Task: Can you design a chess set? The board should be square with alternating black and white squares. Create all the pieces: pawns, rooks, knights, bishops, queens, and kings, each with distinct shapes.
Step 3947:
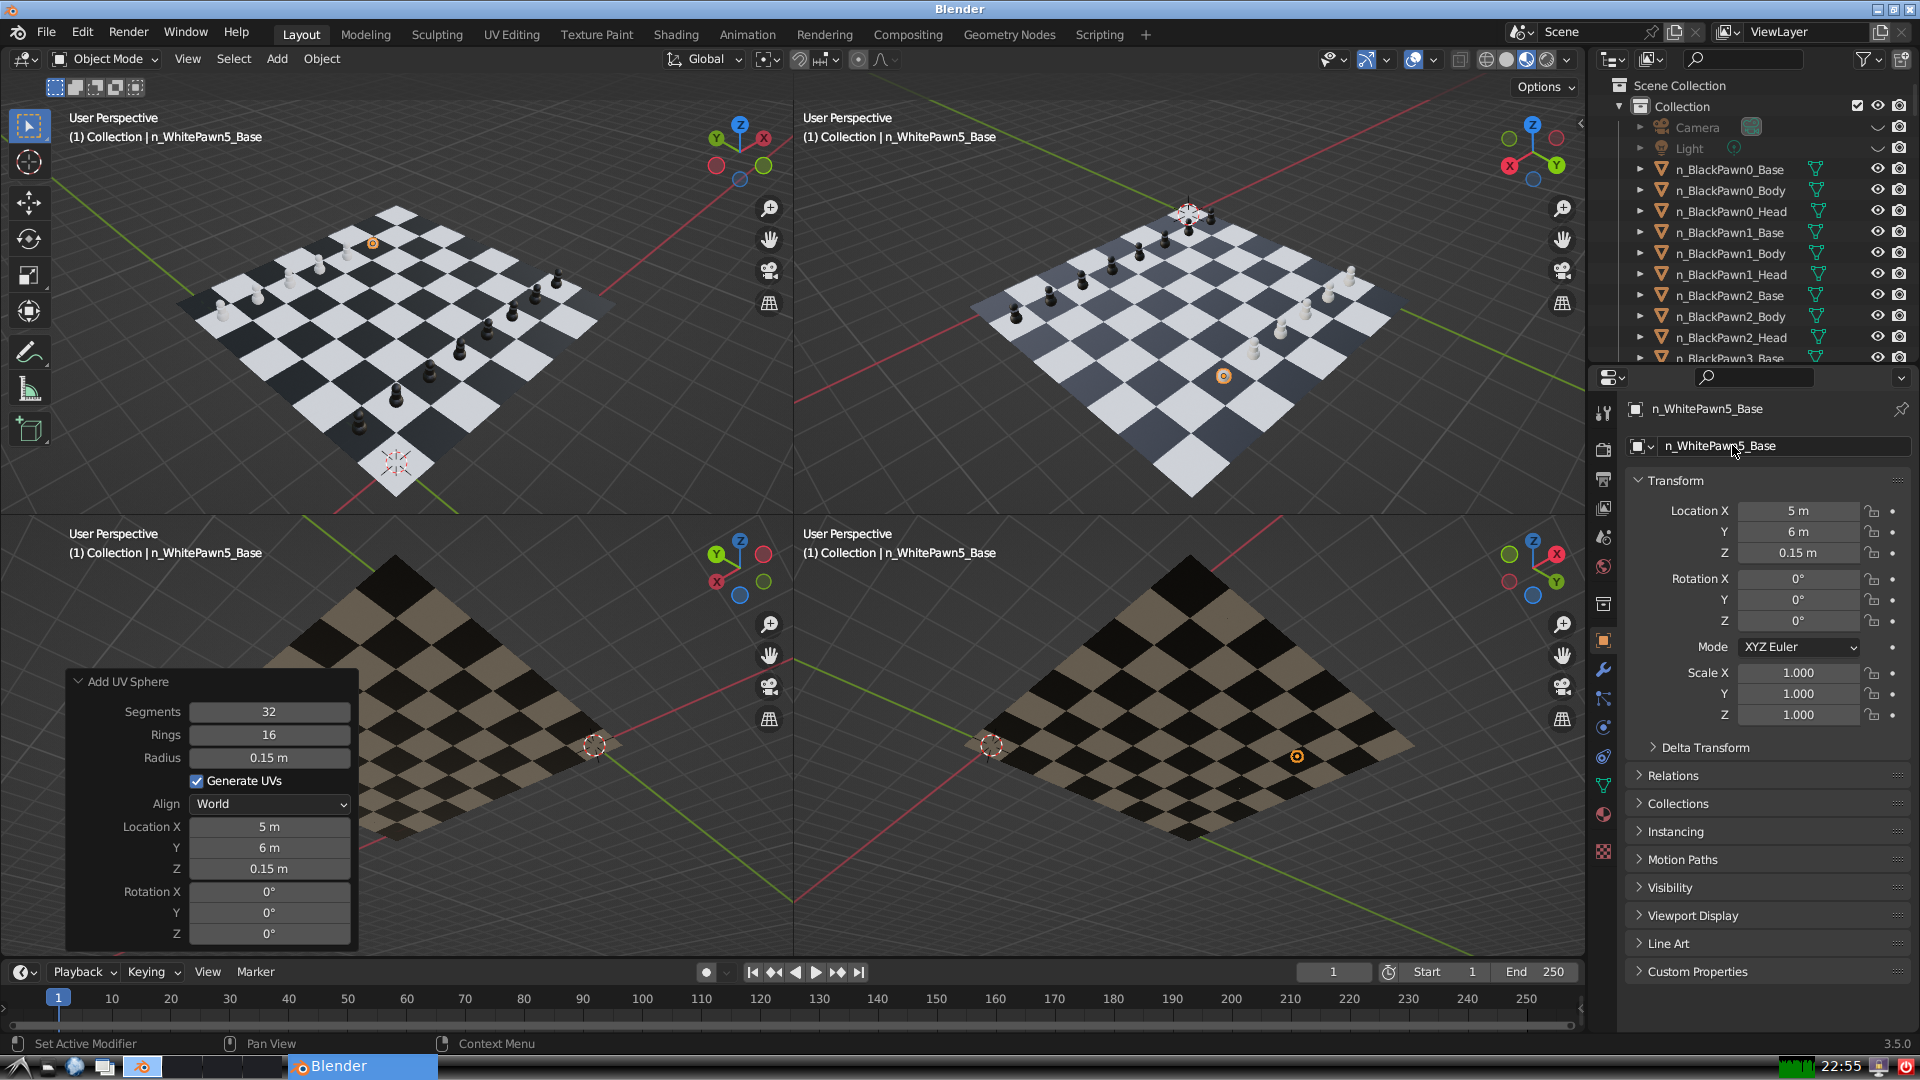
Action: {"mouse_move": [1603, 815]}